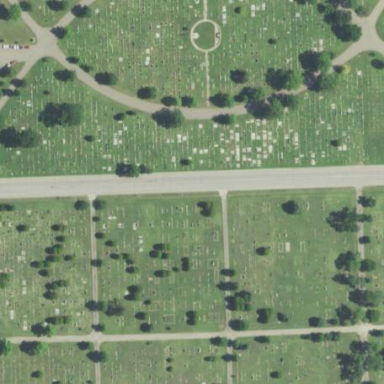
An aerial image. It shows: Cemetery.